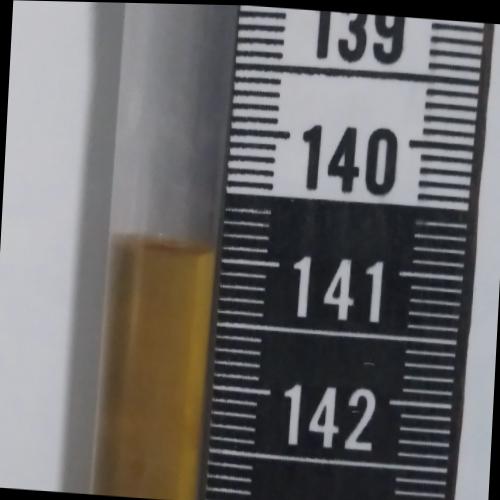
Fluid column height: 140.9 cm